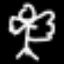
Label: angel